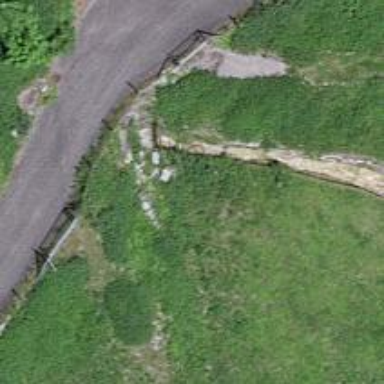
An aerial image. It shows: Culvert tunnel.